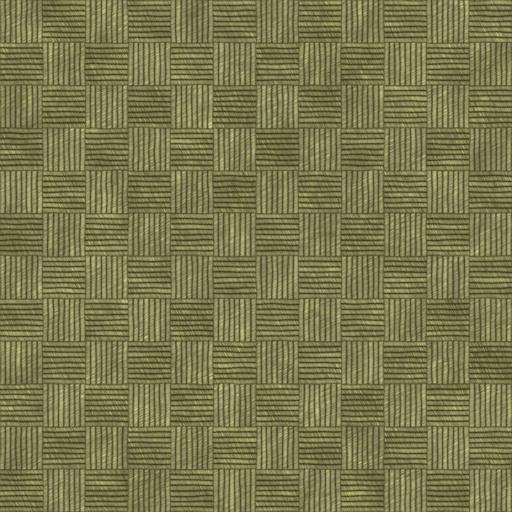
Tags: beige carpet cloth fabric floor small tiled